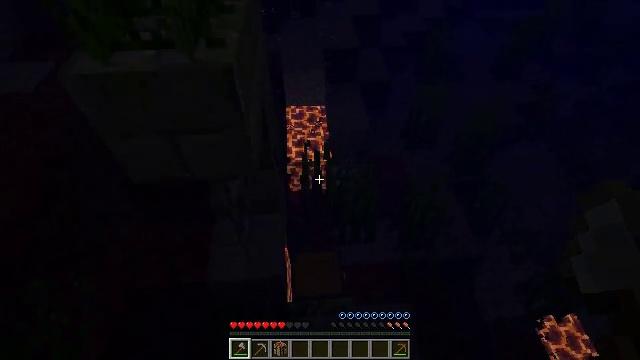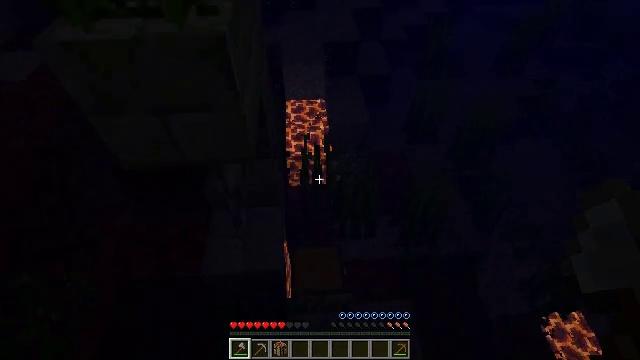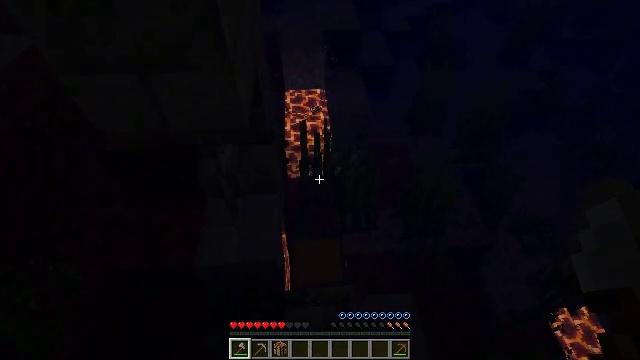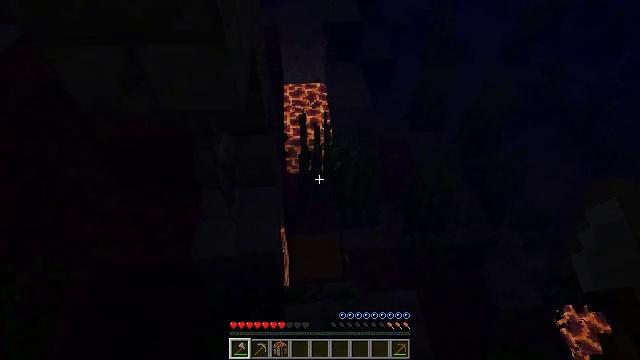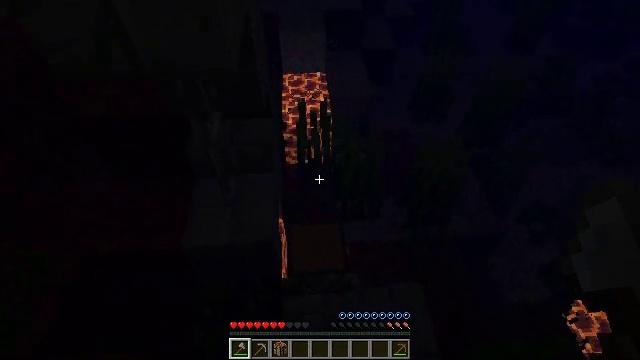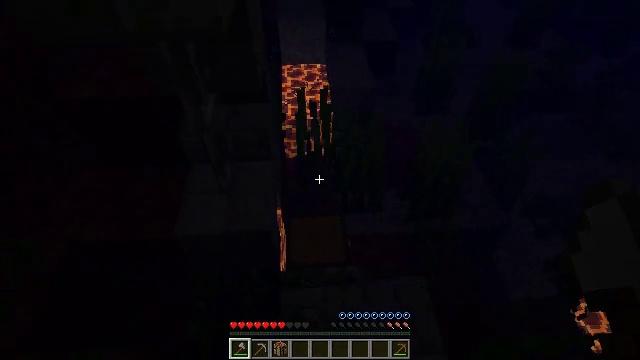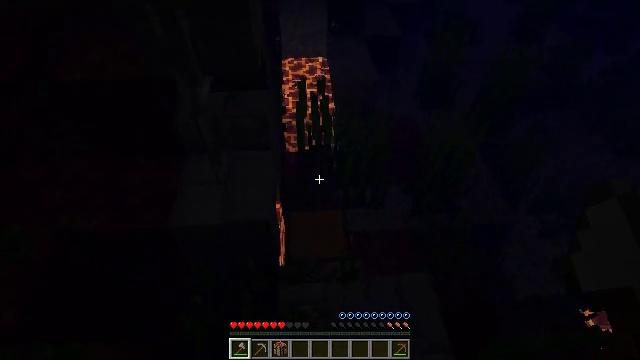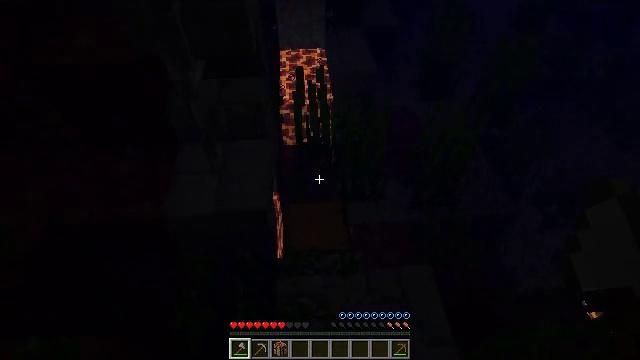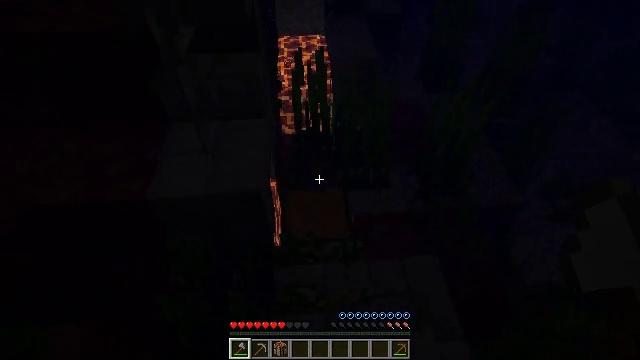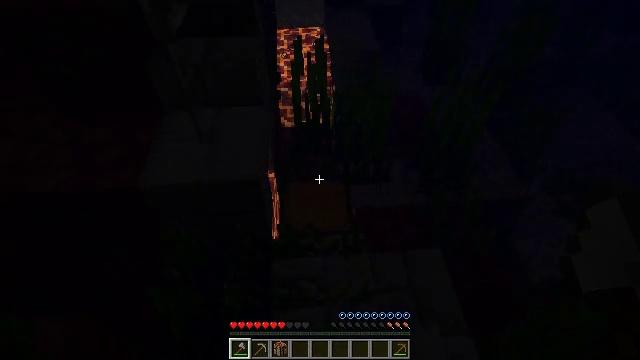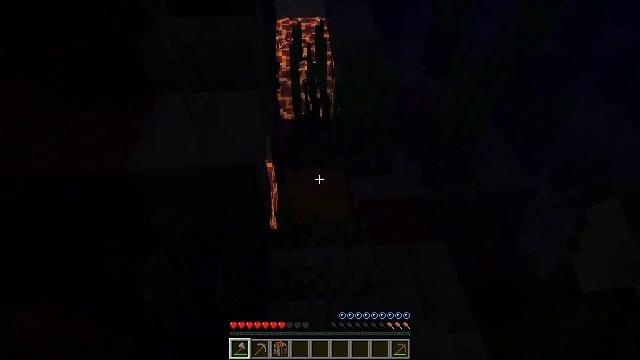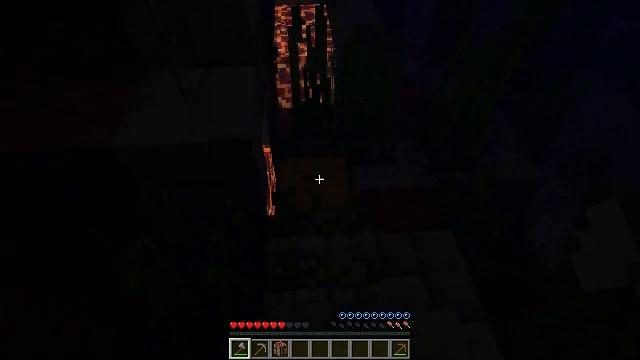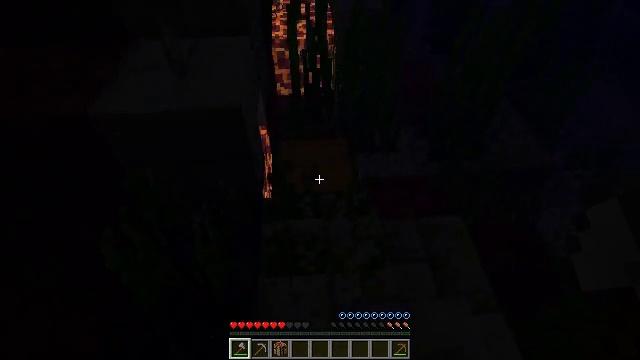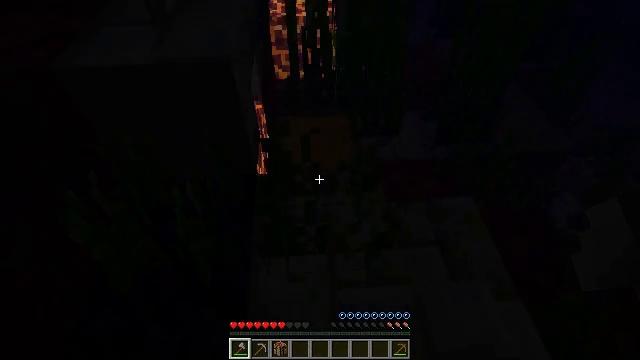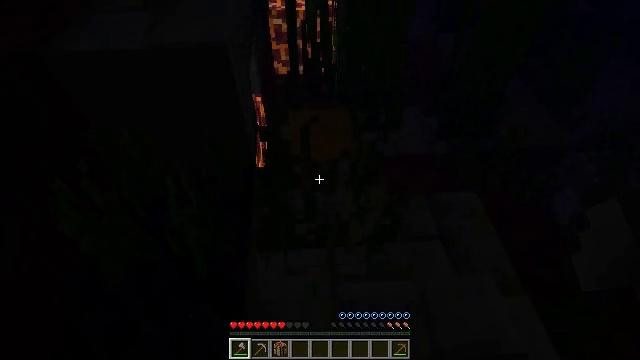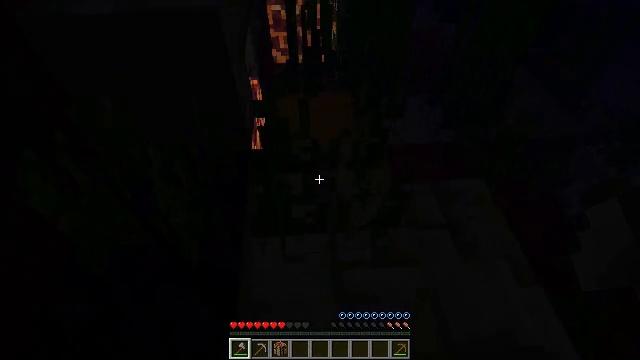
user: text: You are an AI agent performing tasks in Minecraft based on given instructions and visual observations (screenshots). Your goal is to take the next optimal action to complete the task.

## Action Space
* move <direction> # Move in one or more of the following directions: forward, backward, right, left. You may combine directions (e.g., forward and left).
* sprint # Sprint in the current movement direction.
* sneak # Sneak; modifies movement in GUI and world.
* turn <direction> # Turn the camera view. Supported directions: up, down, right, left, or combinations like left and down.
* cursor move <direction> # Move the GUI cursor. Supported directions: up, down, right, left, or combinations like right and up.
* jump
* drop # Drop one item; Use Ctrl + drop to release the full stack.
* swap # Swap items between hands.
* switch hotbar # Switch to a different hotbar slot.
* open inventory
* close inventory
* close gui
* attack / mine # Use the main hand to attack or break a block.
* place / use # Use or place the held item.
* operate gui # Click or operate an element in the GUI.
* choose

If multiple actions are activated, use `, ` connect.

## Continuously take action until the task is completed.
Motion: motion action
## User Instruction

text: Clear the seagrass to get an item.
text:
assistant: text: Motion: sneak
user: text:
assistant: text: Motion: sneak
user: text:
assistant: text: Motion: sneak
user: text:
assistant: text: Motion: sneak
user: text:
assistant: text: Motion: sneak
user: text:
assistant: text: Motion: sneak
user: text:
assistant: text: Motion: sneak
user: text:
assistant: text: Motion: sneak
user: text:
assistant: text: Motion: sneak
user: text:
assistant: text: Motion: sneak
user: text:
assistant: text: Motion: sneak
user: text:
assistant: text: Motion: sneak
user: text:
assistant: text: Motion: sneak
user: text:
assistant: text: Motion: sneak
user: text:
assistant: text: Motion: sneak
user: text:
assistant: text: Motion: sneak
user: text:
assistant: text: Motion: sneak
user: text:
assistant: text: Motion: turn up
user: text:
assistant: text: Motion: turn left and up
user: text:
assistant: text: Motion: turn left and up
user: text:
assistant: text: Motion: turn up
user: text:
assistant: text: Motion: turn up
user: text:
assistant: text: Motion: turn up
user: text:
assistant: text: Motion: no_op
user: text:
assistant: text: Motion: no_op
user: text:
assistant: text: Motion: use / place
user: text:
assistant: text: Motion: use / place
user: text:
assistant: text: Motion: use / place
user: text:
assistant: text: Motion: no_op
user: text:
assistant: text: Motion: turn right and down